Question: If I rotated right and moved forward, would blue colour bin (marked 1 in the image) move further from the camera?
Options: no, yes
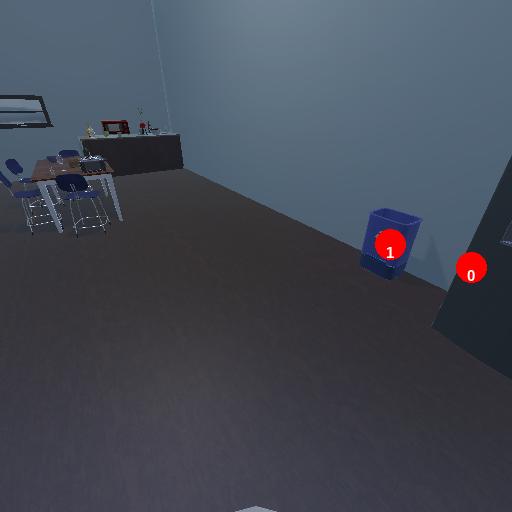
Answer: no